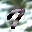
Label: 7